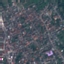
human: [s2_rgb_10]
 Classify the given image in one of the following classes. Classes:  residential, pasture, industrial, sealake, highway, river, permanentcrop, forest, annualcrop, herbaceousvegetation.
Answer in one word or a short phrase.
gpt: Residential